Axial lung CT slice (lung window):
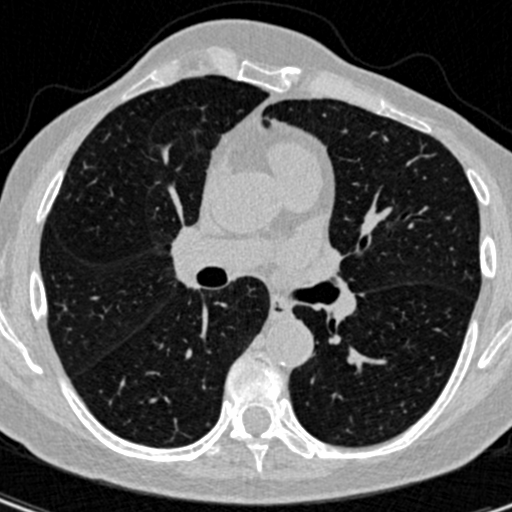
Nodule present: no